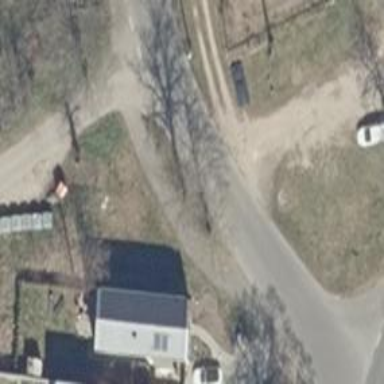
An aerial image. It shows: Asphalt sidewalk along the footway.